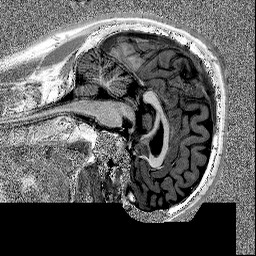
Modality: MP2RAGE
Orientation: sagittal
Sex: male